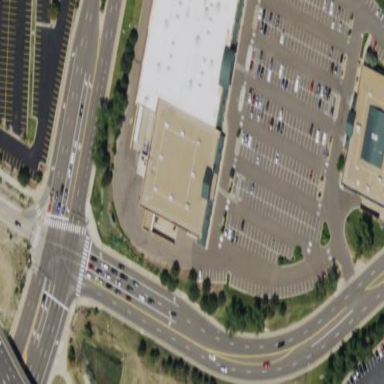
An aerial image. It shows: Retail building.